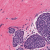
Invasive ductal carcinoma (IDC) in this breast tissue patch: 0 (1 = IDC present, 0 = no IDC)